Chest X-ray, PA view. Patient: 66 years old, sex F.
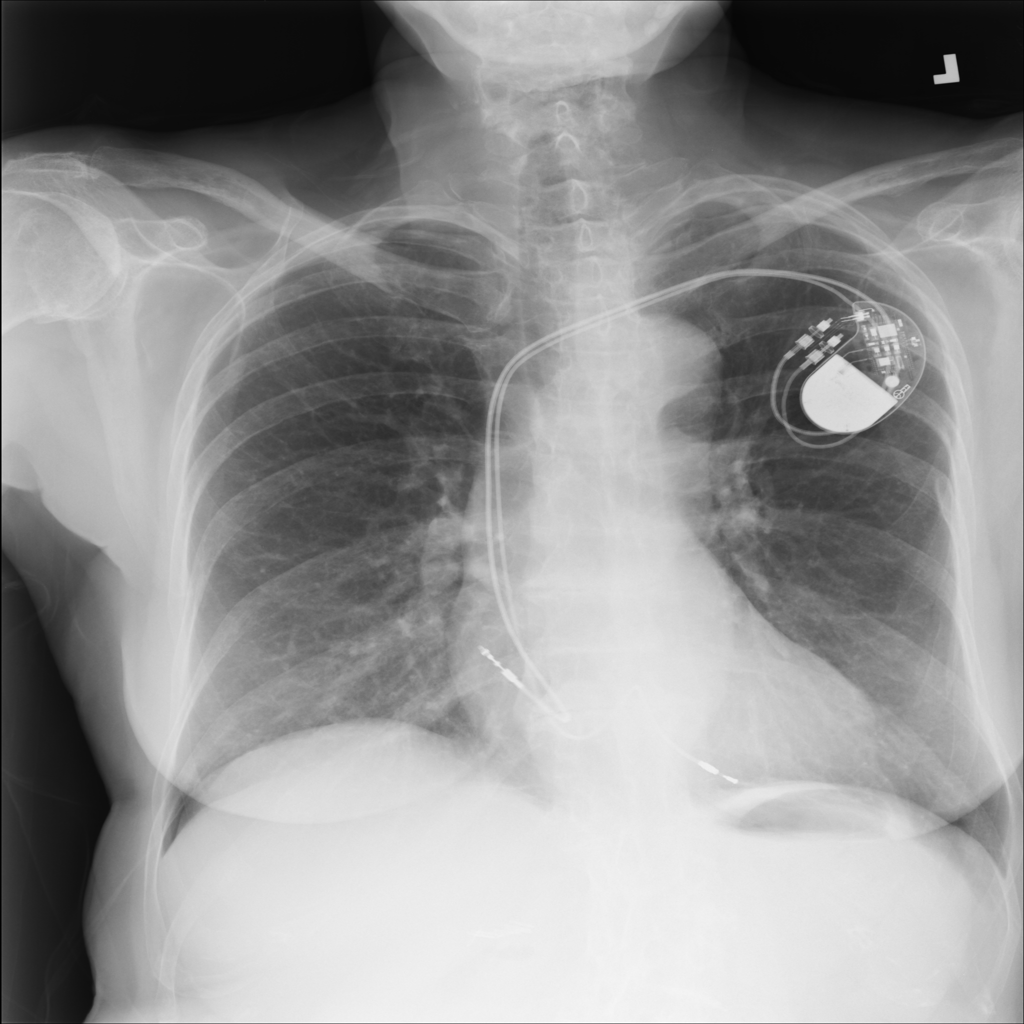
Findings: No Finding